Question: Im getting this error for processing, when I use Twitter4j 3 and processing 2.
Ive tried browsing the error, but no one has resolved it. When ever I run my program for a period of time(30 seconds), it halts and gives this error. Im using the streaming API in my code.
Im running processing on a MacOSX.
EDIT****
Here is my code so far...
'''
void setup() {
size(600, 600);
smooth();
noStroke();
}
void draw()
{
GetTweets();
}
void method1()
{
System.out.println("method1 can be called and it works!!");
}
void method2()
{
System.out.println("method2 can be called and it works!!");
}
void method3()
{
System.out.println("method3 can be called and it works!!");
}
void GetTweets()
{
ConfigurationBuilder cb = new ConfigurationBuilder();
cb.setOAuthConsumerKey("xxxxxxxxxxxxxx");
cb.setOAuthConsumerSecret("xxxxxxxxxxxxxx");
cb.setOAuthAccessToken("xxxxxxxxxxxxxx");
cb.setOAuthAccessTokenSecret("xxxxxxxxxxxxxx");
TwitterStream twitterStream = new TwitterStreamFactory(cb.build()).getInstance();
StatusListener statusListener = new StatusListener() {
@Override
public void onStatus(Status status)
{
// Here do whatever you want with the status object that is the
// tweet you got
System.out.println(status.getUser().getName() + " : " + status.getText());
if(status.getText().contains("happy"))
{
method1();
System.out.println("A happy tweet");
}
if(status.getText().contains("okay"))
{
method2()
System.out.println("A okay tweet");
}
if (status.getText().contains("sad"))
{
method3();
System.out.println("A sad tweet ");
}
} //en of the onStatus()
public void onDeletionNotice(StatusDeletionNotice statusDeletionNotice) {
// should really remove deleted tweets here ...
}
public void onTrackLimitationNotice(int numberOfLimitedStatuses) {
}
public void onScrubGeo(long userId, long upToStatusId) {
// should really remove deleted location information here ...
}
public void onStallWarning(StallWarning stallWarning) {
// should really do something about stalls here ...
System.out.println(stallWarning);
}
@Override
public void onException(Exception ex)
{
ex.printStackTrace();
}
}; //end of the listener
String keywords[] = {"happy","sad","okay"};
FilterQuery fq = new FilterQuery();
fq.track(keywords);
twitterStream.addListener(statusListener);
twitterStream.filter(fq);
}
'''
This works fine but after a while i get the out of memory error!
Has anyone got any suggestions on how to fix this?
Thanks in advance!
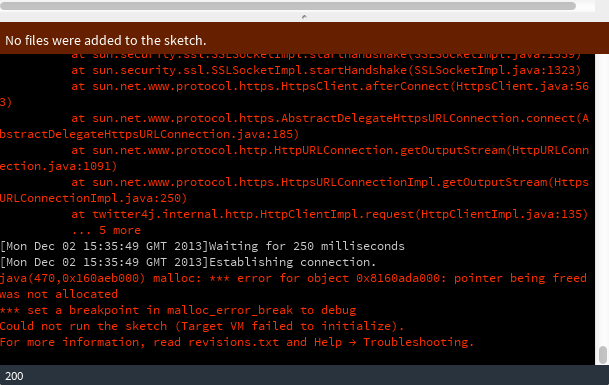
Answer: Pro-grammer, just had time to check this out now... I had to make some changes in the code to be able to run it. I think the problem is that you are calling 'getTweets()' from 'draw()', so it get called 60 times each second (default). Inside 'getTweets()' you creates configurations builders and tweeter streams one each cycle, thats a big batch of them. No need for that. the "stream" once opened is "listening" to all twitters (<URL>'. Here i got it running for like 10 minutes with no problem...
look (adapted code) :
'''
void setup() {
size(600, 600);
smooth();
noStroke();
ConfigurationBuilder cb = new ConfigurationBuilder();
cb.setOAuthConsumerKey("xxxxx");
cb.setOAuthConsumerSecret("xxxxxx");
cb.setOAuthAccessToken("xxxxxxx");
cb.setOAuthAccessTokenSecret("xxxxx");
TwitterStream twitterStream = new TwitterStreamFactory(cb.build()).getInstance();
String keywords[] = {
"happy", "sad", "okay"
};
FilterQuery fq = new FilterQuery();
fq.track(keywords);
twitterStream.addListener(statusListener);
twitterStream.filter(fq);
}
void draw() {
}
void method1()
{
System.out.println("method1 can be called and it works!!");
}
void method2()
{
System.out.println("method2 can be called and it works!!");
}
void method3()
{
System.out.println("method3 can be called and it works!!");
}
StatusListener statusListener = new StatusListener() {
@Override
public void onStatus(Status status) {
// Here do whatever you want with the status object that is the
// tweet you got
System.out.println(status.getUser().getName() + " : " + status.getText());
if (status.getText().contains("happy")) {
method1();
System.out.println("A happy tweet");
}
if (status.getText().contains("okay")) {
method2();
System.out.println("A okay tweet");
}
if (status.getText().contains("sad")) {
method3();
System.out.println("A sad tweet ");
}
} //en of the onStatus()
public void onDeletionNotice(StatusDeletionNotice statusDeletionNotice) {
// should really remove deleted tweets here ...
}
public void onTrackLimitationNotice(int numberOfLimitedStatuses) {
}
public void onScrubGeo(long userId, long upToStatusId) {
// should really remove deleted location information here ...
}
public void onStallWarning(StallWarning stallWarning) {
// should really do something about stalls here ...
System.out.println(stallWarning);
}
@Override
public void onException(Exception ex) {
ex.printStackTrace();
}
}; //end of the listener
'''